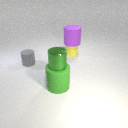
small gray rubber cylinder behind large green rubber cylinder